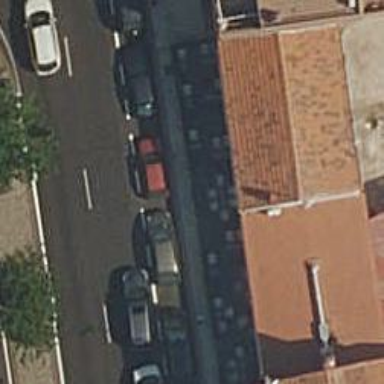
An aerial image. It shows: Restaurant.